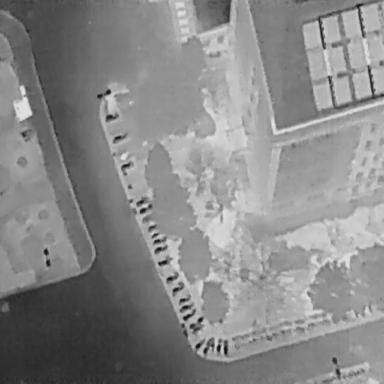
There are 22 objects shown in the infrared image, including 20 Bicycles, and two People.